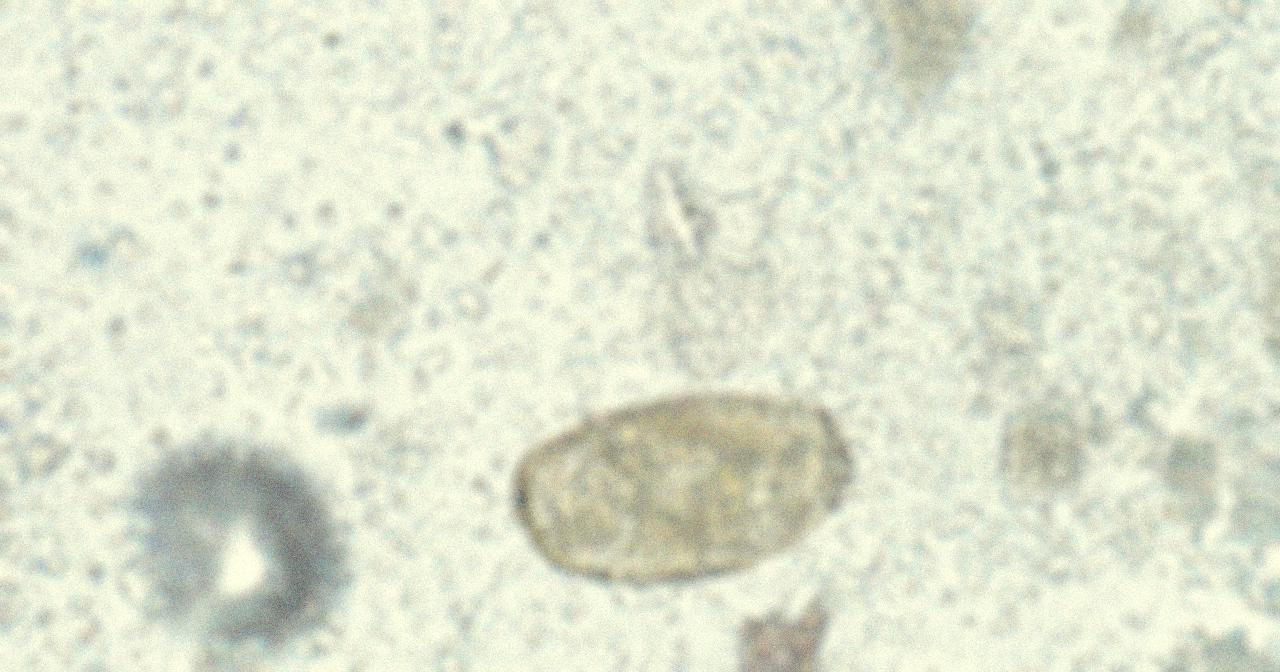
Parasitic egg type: Paragonimus spp